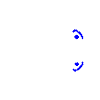
Particle: pion